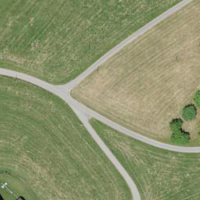
EUNIS habitat code: 52
Species observed at this site:
Milvus milvus